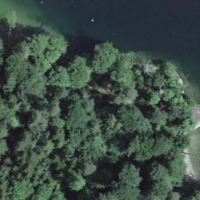
EUNIS habitat code: 41
Species observed at this site:
Fagus sylvatica
Oxalis acetosella